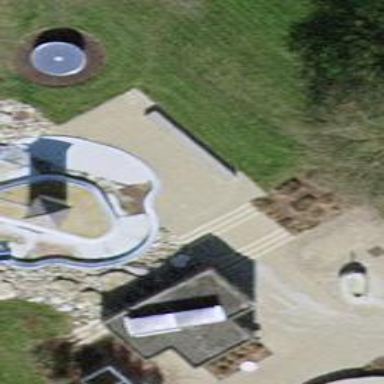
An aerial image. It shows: Swimming pool located in leisure land.